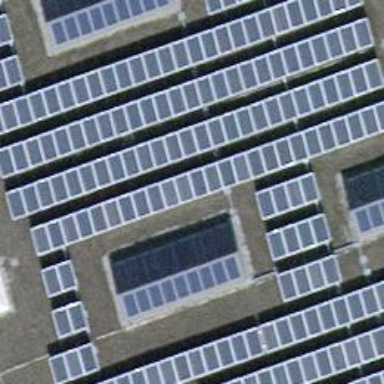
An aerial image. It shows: Solar photovoltaic panel generator.